Question: Is there a way to hide/turn off the boundary circle for polar plots in matplotlib? I have already applied 'ax.grid(False)', 'ax.set_yticklabels([])' and 'ax.set_xticklabels([])'.
'''
r = np.arange(0,20 , 0.01)
theta = 2 * np.pi * np.arange(0, 20, 0.01)
f2 = np.vectorize(cos)
ax = plt.subplot(111, projection='polar')
ax.grid(False)
ax.set_xticklabels([])
ax.set_yticklabels([])
ax.plot(theta,(0)+(0)*(f2(theta)))
plt.show()
'''
I want to remove the outer black circle.

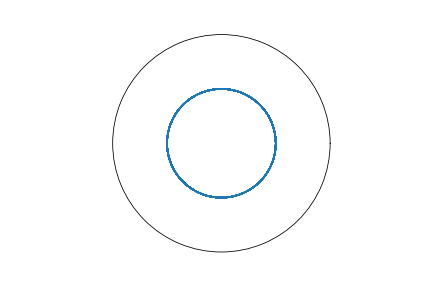
Answer: You will just need to add the following code:
'''
ax.spines['polar'].set_visible(False)
'''